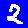
Digit: 2